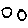
Label: circle